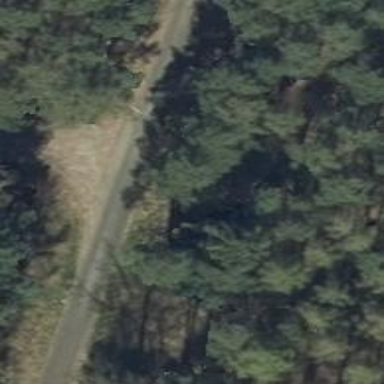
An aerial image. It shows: Unclassified road.